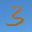
Label: 3